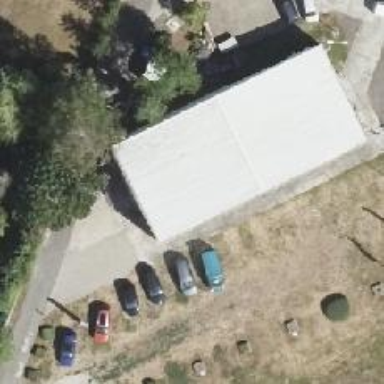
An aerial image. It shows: Car repair shop.